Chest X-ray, AP view. Patient: 58 years old, sex F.
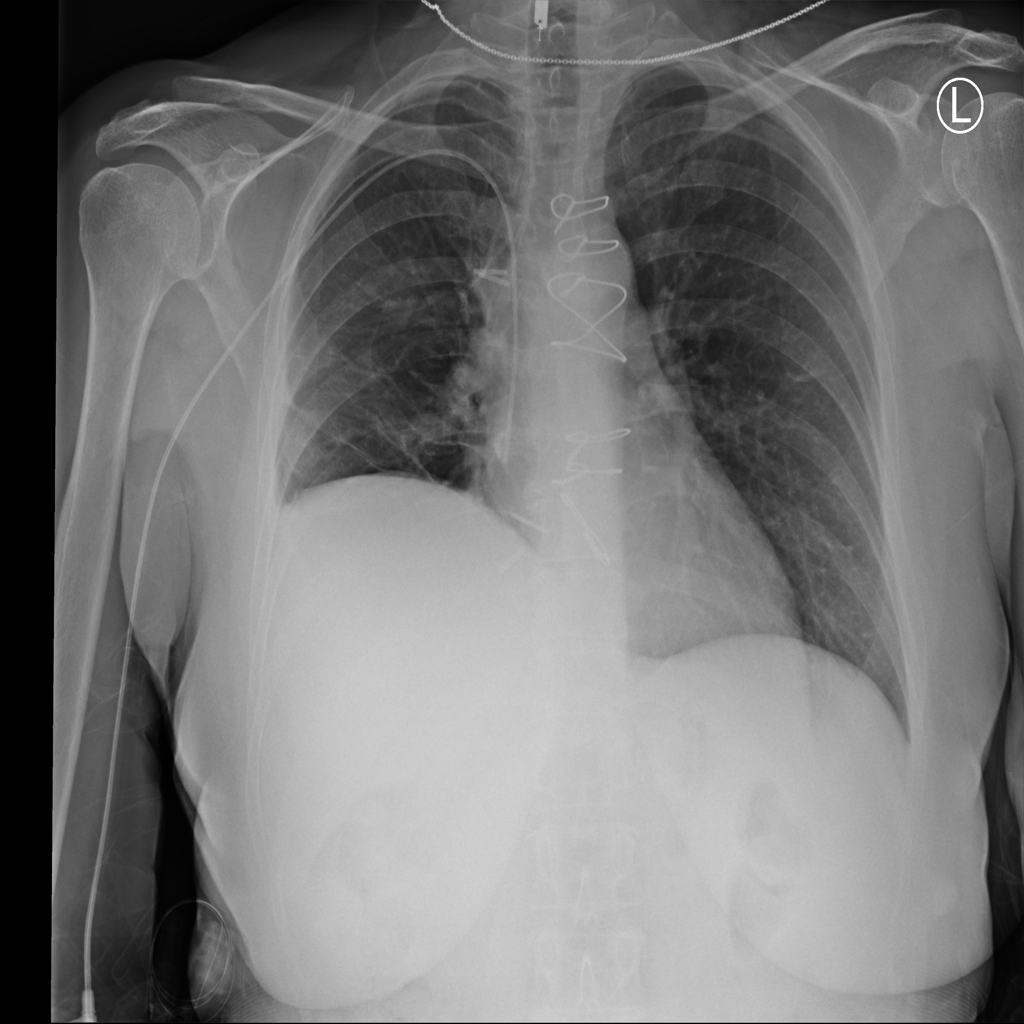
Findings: No Finding